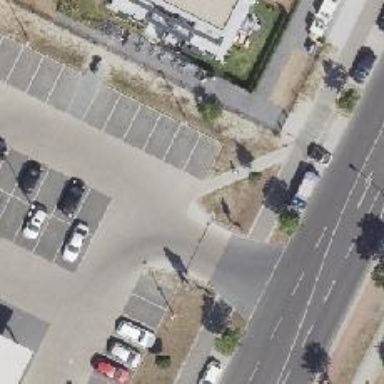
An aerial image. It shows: Footway.